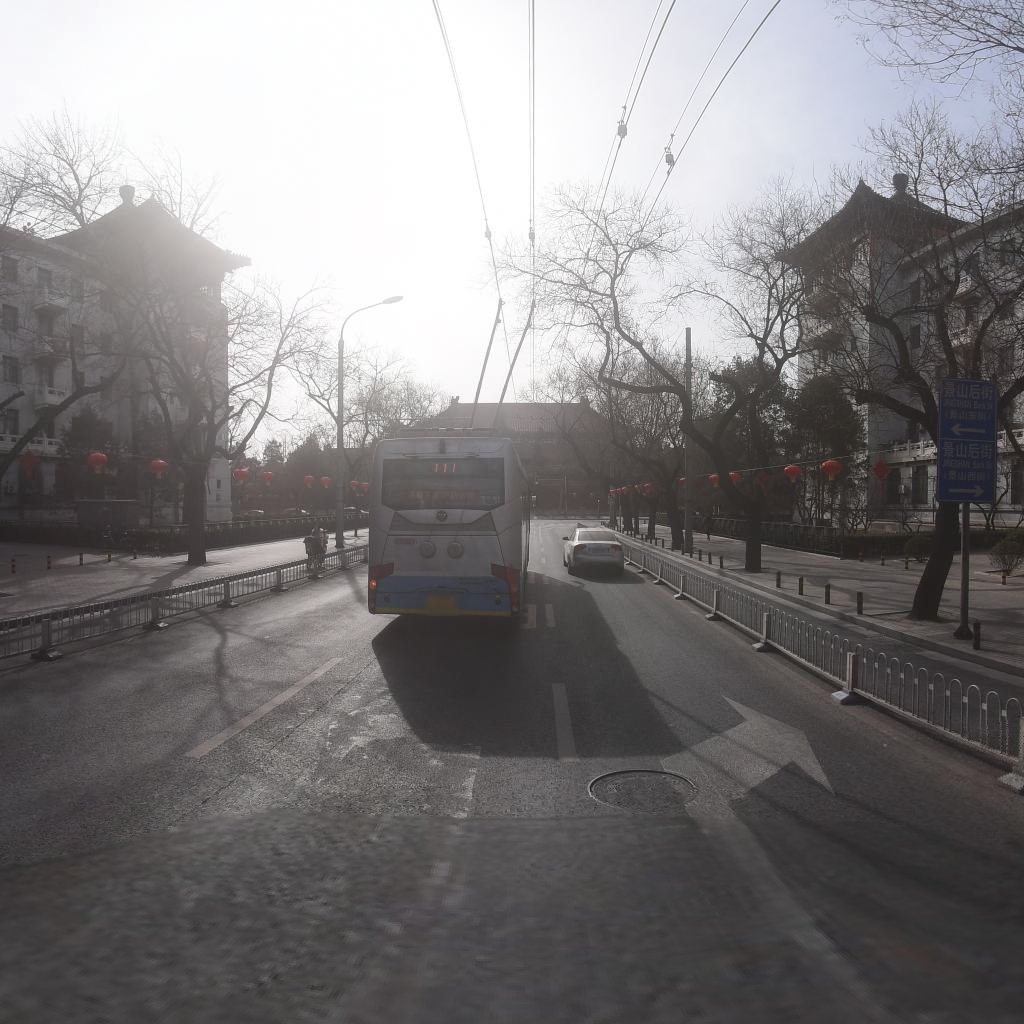
Region: Xicheng
Road damage annotations: longitudinal crack, manhole cover